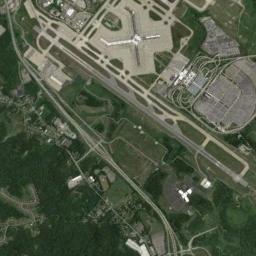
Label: airport